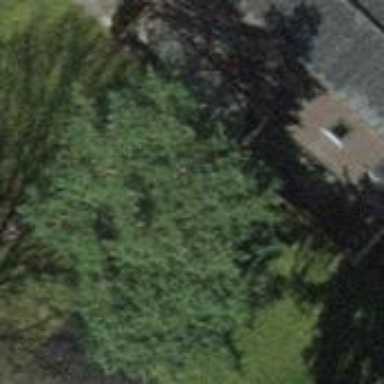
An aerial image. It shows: Urban tree with needle-leaved evergreen.